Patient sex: M
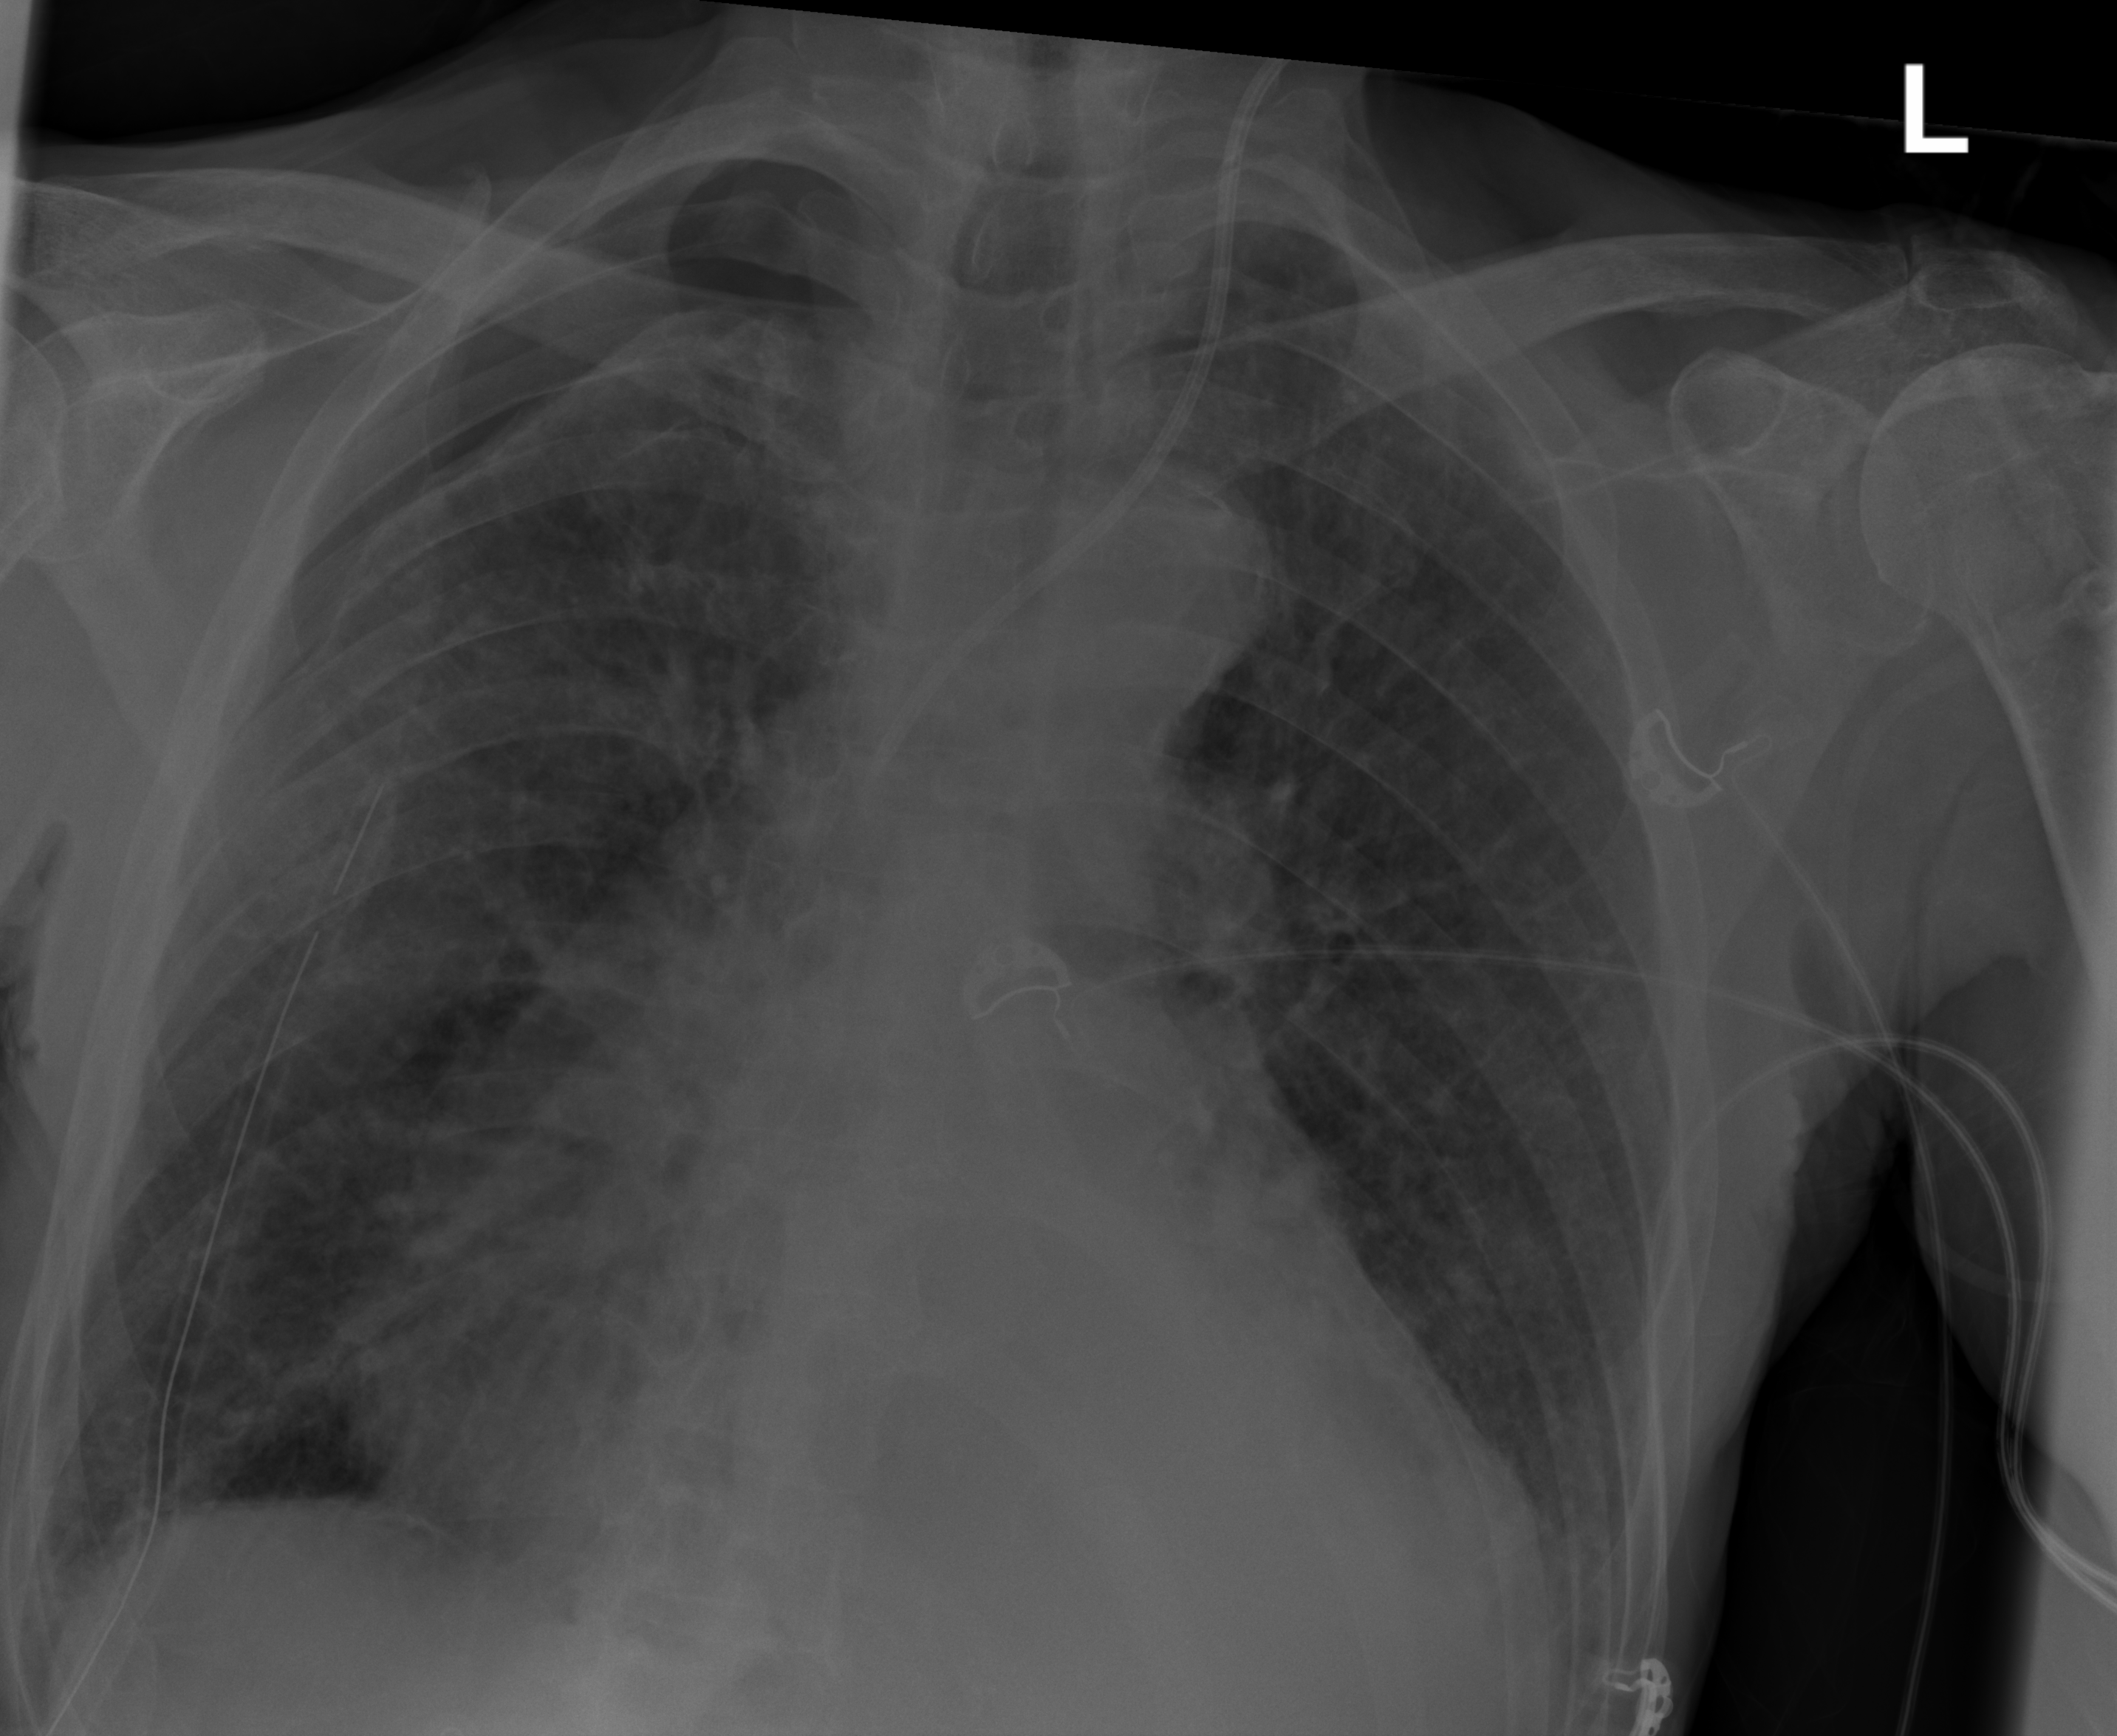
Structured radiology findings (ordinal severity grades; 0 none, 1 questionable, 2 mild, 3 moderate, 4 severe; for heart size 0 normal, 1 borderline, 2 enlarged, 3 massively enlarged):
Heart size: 2
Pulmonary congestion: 2
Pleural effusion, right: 2
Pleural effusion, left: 2
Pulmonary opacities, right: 0
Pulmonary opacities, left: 0
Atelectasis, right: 2
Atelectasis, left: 0